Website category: university
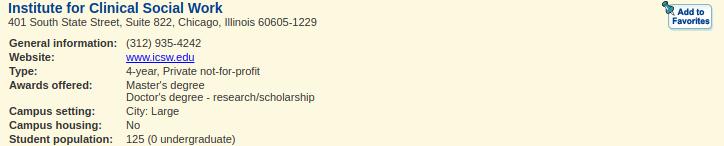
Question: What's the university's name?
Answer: Institute for Clinical Social Work

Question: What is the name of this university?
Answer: Institute for Clinical Social Work

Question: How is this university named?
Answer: Institute for Clinical Social Work

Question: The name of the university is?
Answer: Institute for Clinical Social Work

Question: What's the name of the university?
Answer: Institute for Clinical Social Work

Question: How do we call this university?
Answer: Institute for Clinical Social Work

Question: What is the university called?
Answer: Institute for Clinical Social Work

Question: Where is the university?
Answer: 401 South State Street, Suite 822, Chicago, Illinois 60605-1229

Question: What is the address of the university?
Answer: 401 South State Street, Suite 822, Chicago, Illinois 60605-1229

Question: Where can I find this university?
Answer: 401 South State Street, Suite 822, Chicago, Illinois 60605-1229

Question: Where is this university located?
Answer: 401 South State Street, Suite 822, Chicago, Illinois 60605-1229

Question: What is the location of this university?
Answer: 401 South State Street, Suite 822, Chicago, Illinois 60605-1229

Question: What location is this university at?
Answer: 401 South State Street, Suite 822, Chicago, Illinois 60605-1229

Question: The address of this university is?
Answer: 401 South State Street, Suite 822, Chicago, Illinois 60605-1229

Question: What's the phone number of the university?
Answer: (312) 935-4242

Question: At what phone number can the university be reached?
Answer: (312) 935-4242

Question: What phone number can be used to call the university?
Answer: (312) 935-4242

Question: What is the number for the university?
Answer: (312) 935-4242

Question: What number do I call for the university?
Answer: (312) 935-4242

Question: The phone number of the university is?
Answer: (312) 935-4242

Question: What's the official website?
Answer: www.icsw.edu

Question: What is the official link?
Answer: www.icsw.edu

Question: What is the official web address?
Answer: www.icsw.edu

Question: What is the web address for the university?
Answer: www.icsw.edu

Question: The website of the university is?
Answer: www.icsw.edu

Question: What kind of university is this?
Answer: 4-year, Private not-for-profit

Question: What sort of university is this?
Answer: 4-year, Private not-for-profit

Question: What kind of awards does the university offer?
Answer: Master's degree Doctor's degree - research/scholarship

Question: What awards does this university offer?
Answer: Master's degree Doctor's degree - research/scholarship

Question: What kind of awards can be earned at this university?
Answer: Master's degree Doctor's degree - research/scholarship

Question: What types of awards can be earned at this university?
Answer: Master's degree Doctor's degree - research/scholarship

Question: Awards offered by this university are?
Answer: Master's degree Doctor's degree - research/scholarship

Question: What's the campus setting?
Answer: City: Large

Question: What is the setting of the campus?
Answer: City: Large

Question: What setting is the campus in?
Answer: City: Large

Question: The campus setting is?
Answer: City: Large

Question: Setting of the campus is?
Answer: City: Large

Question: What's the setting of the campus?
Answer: City: Large

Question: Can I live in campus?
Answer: No

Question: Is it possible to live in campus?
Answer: No

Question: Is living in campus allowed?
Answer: No

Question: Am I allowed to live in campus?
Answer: No

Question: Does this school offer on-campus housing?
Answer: No

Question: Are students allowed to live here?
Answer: No

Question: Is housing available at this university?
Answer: No

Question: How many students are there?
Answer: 125 (0 undergraduate)

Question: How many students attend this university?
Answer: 125 (0 undergraduate)

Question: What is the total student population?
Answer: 125 (0 undergraduate)

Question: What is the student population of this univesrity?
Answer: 125 (0 undergraduate)

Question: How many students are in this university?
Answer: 125 (0 undergraduate)

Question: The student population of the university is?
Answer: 125 (0 undergraduate)